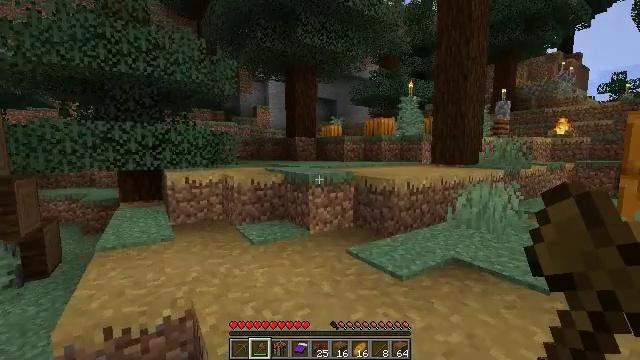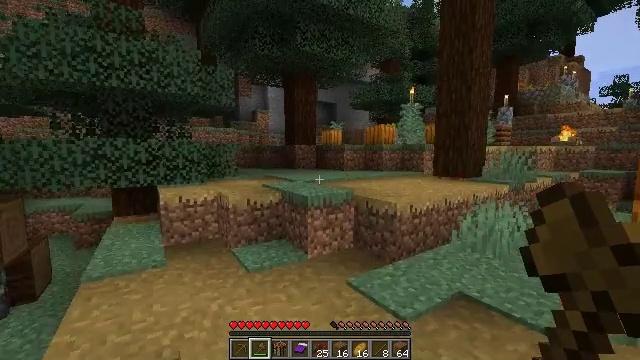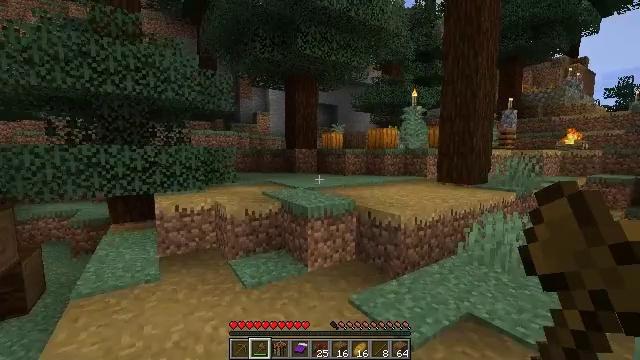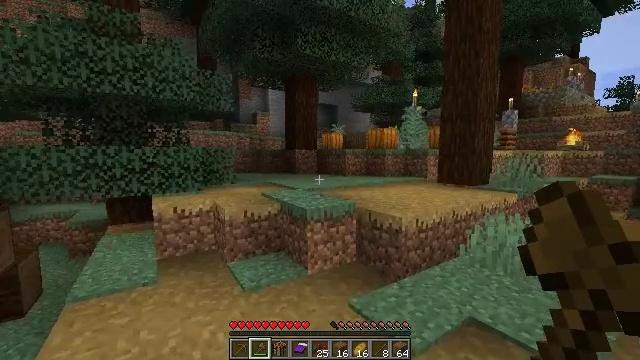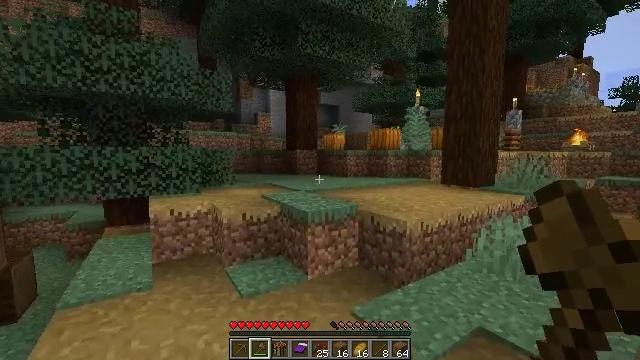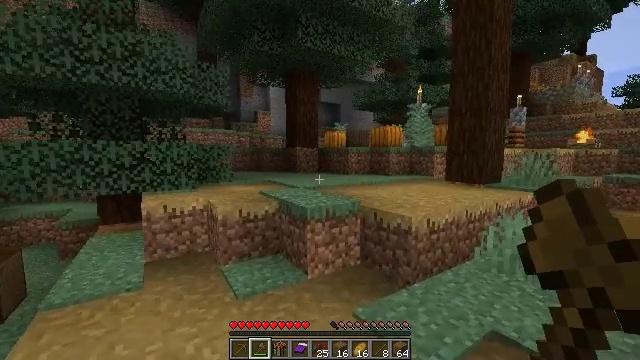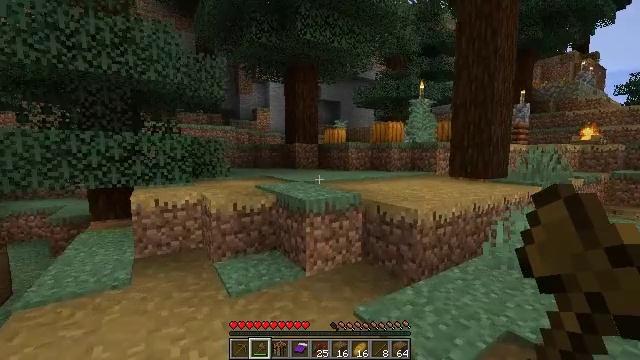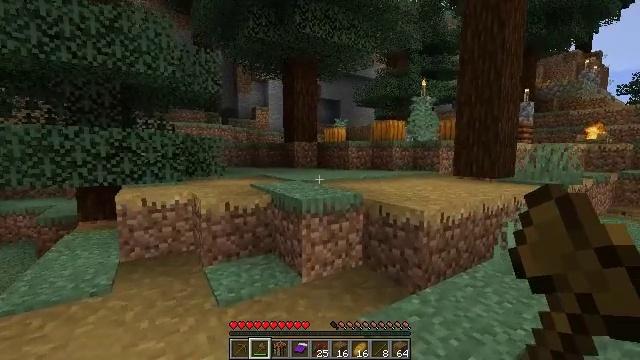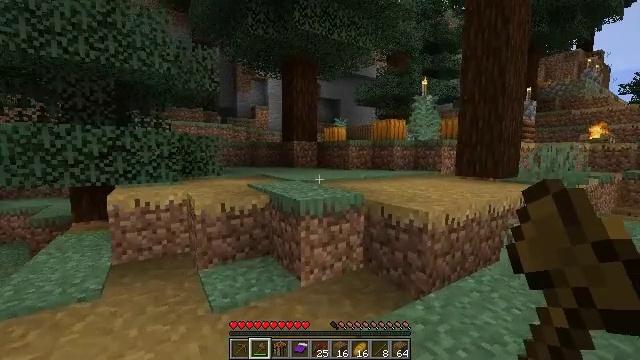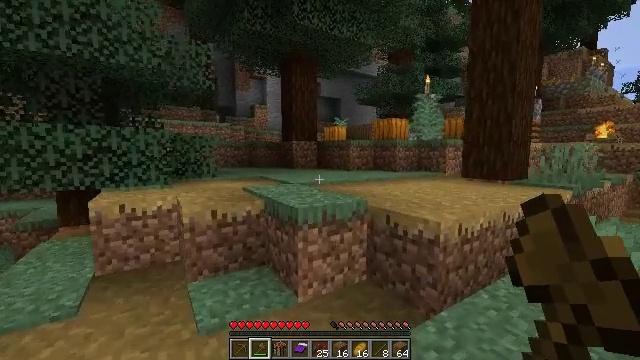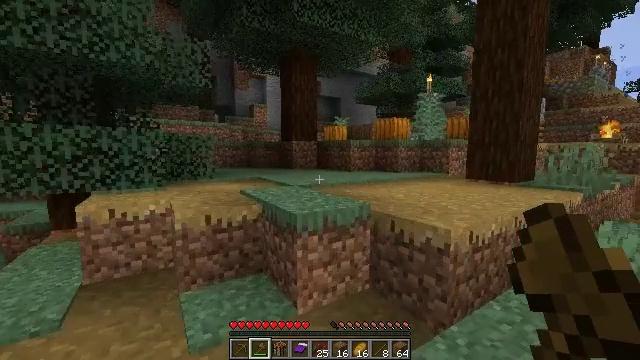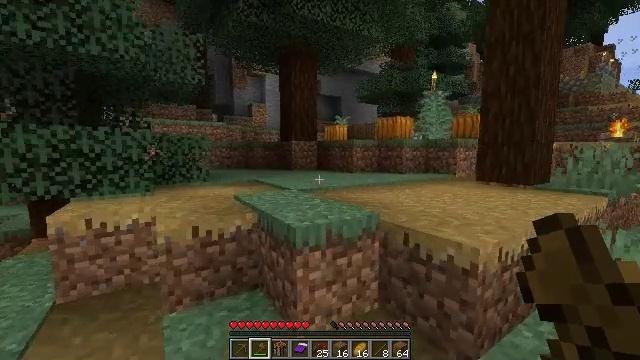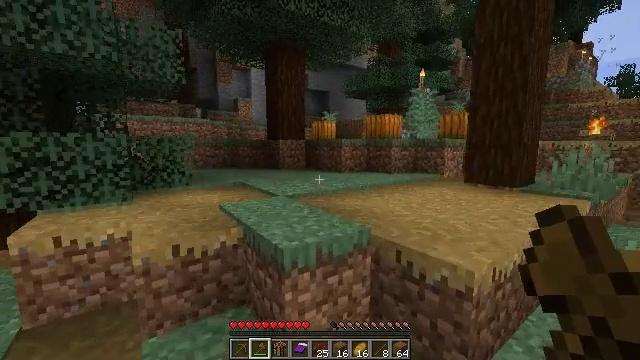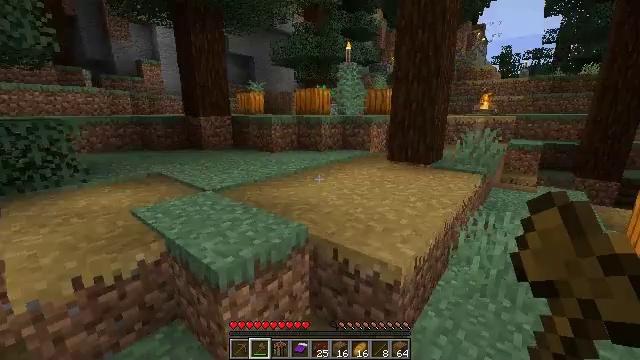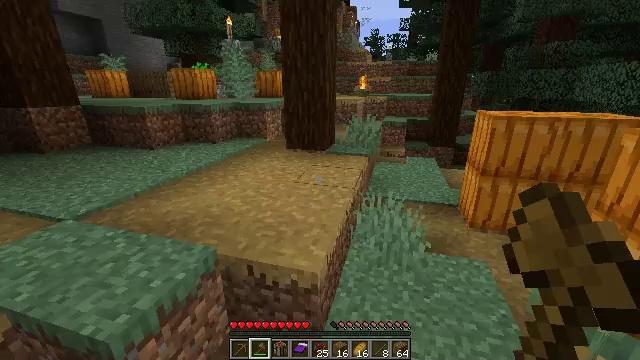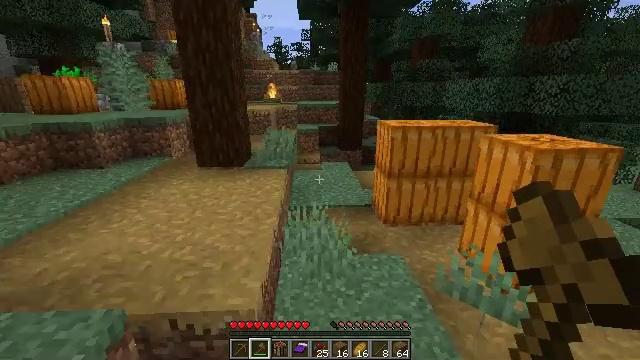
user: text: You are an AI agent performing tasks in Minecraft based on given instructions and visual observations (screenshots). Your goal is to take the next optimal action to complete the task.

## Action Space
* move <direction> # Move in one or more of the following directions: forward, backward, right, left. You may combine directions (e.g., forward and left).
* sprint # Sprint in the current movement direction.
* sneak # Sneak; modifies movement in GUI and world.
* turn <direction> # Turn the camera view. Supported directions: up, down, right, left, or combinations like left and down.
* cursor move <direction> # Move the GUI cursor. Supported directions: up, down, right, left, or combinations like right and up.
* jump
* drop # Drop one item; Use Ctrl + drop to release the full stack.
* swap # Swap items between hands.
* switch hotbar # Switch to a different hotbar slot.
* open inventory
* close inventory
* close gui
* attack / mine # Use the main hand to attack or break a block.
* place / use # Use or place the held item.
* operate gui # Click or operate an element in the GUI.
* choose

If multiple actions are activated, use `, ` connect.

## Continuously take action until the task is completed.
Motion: motion action
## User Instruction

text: Mine the large fern from the ground.
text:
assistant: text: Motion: move forward, jump
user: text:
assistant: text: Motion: move forward
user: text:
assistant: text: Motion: move forward
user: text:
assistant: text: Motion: move forward
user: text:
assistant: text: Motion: move forward
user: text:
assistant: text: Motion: move forward
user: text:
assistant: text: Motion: move forward
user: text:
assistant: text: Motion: move forward
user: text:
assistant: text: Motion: move forward
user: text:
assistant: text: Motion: move forward
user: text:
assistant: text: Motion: move forward
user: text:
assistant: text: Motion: move forward, turn right and down, jump
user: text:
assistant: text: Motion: move forward, turn right and down, jump
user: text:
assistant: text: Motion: move forward, turn right and down, jump
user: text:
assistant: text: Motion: move forward and move left, turn right and up, jump
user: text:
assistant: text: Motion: move forward and move left, turn right
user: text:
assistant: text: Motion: move forward and move left, turn right
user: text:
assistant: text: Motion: move forward and move left, turn right
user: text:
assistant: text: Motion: move forward and move left
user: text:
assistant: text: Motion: move forward and move left
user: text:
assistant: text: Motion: move forward and move left, turn left
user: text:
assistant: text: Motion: move forward and move left, turn left and up
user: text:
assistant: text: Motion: move forward and move left, turn left
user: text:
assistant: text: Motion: move forward and move left, jump
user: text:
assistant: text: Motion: move forward and move left, jump
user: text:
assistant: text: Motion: move forward and move left, turn left, jump
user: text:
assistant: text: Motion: move forward and move left
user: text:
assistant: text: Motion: move forward and move left, turn left
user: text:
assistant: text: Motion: move forward and move left, turn left
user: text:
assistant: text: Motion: move forward and move left